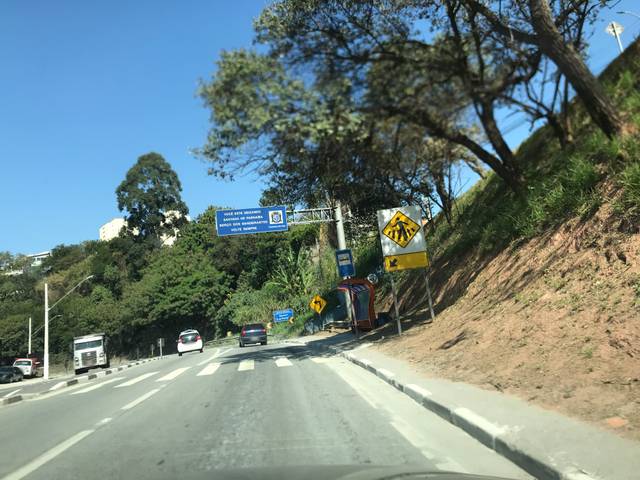
Region: Brazil
Coordinates: -23.48, -46.889